Field crop: maize
Growth stage: 2
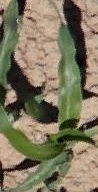
Species: maize